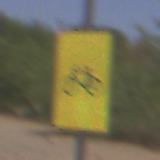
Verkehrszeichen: RadverkehrOhnePfeilsymbol
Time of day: Midday
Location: Outdoor (RoadRail)
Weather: Clear
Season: NotSpecified
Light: Natural